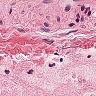
Metastatic tissue present: no